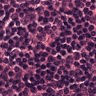
Metastatic tissue present: no